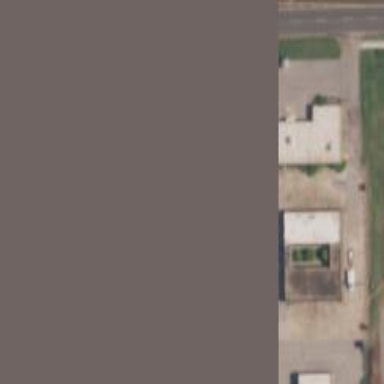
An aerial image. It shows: Veterinary facility.